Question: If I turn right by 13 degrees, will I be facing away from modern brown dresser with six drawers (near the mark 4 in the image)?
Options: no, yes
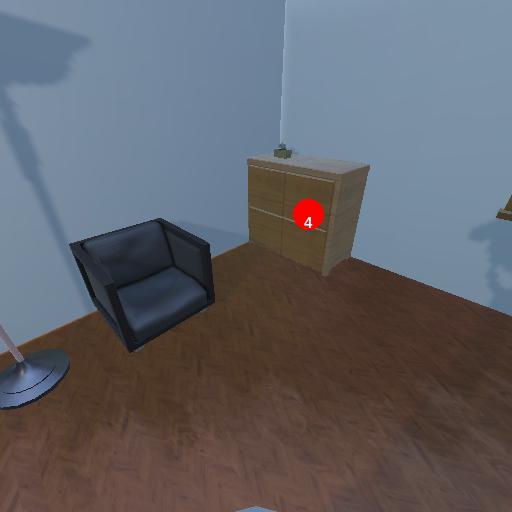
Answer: no